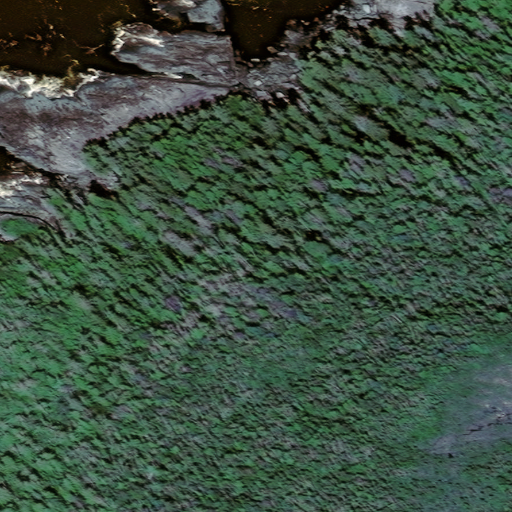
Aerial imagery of cape in Alaska named Point Borlase containing only unknown